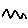
Label: zigzag